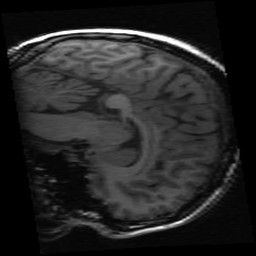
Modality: inplaneT1
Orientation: sagittal